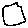
Label: square